Chest X-ray. View position: AP
Patient age: 39
Patient sex: F
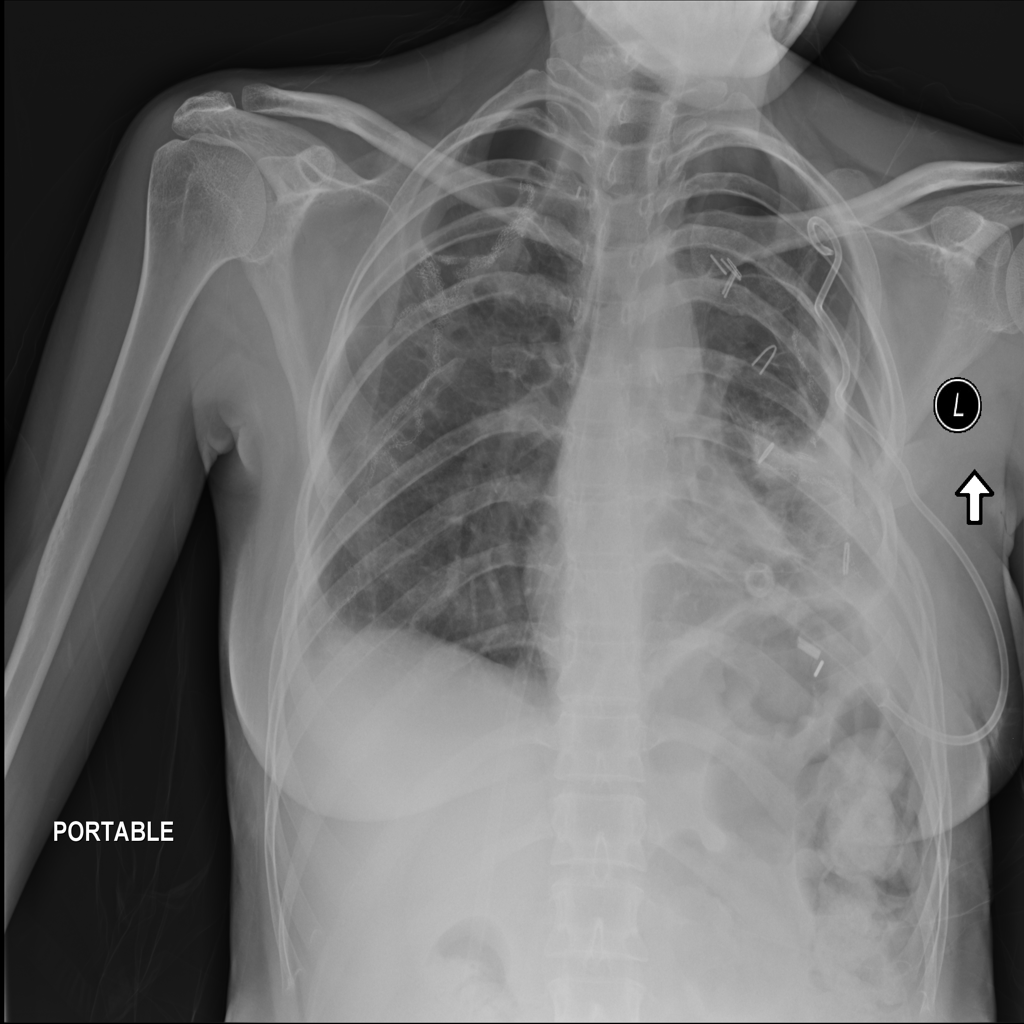
Finding: Pneumothorax